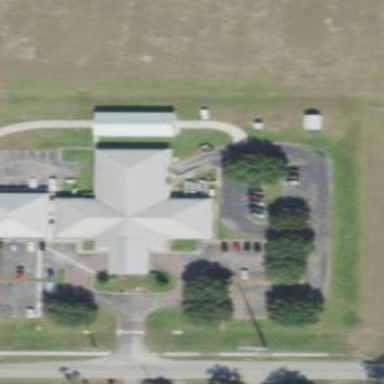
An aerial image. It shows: Clinic building offering healthcare services.